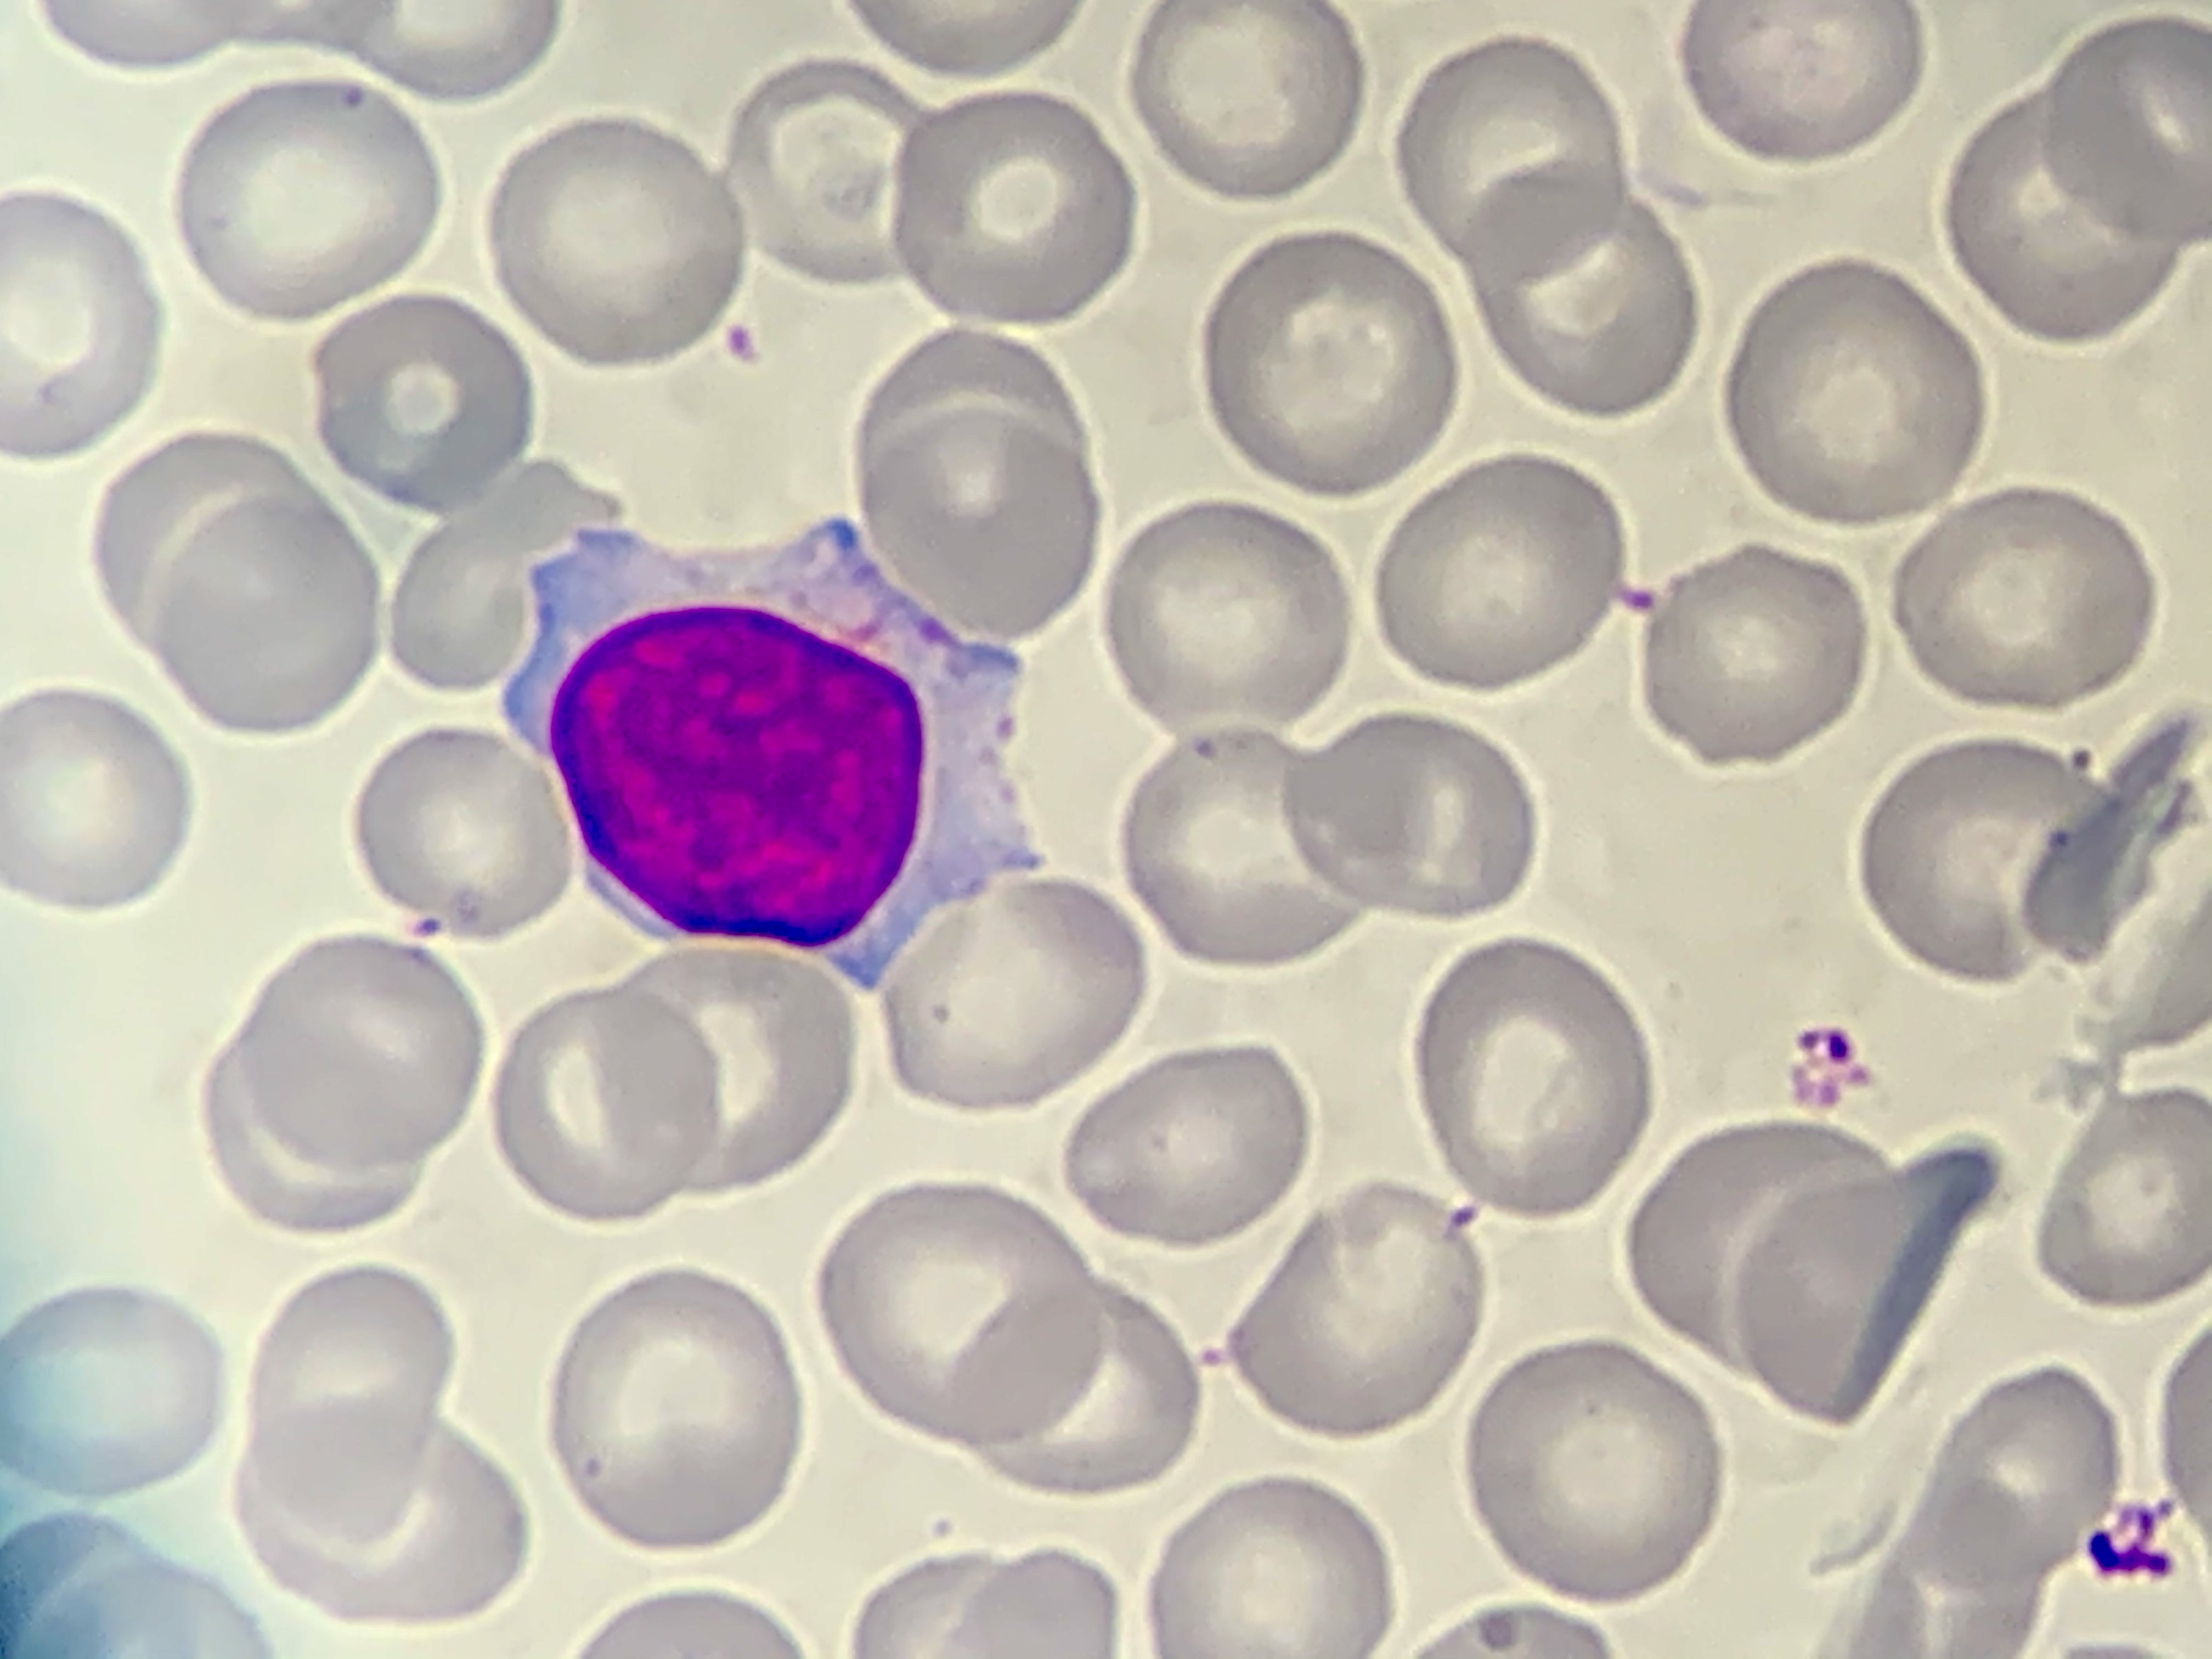
Cell type: LYMPHOCYTES